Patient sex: F
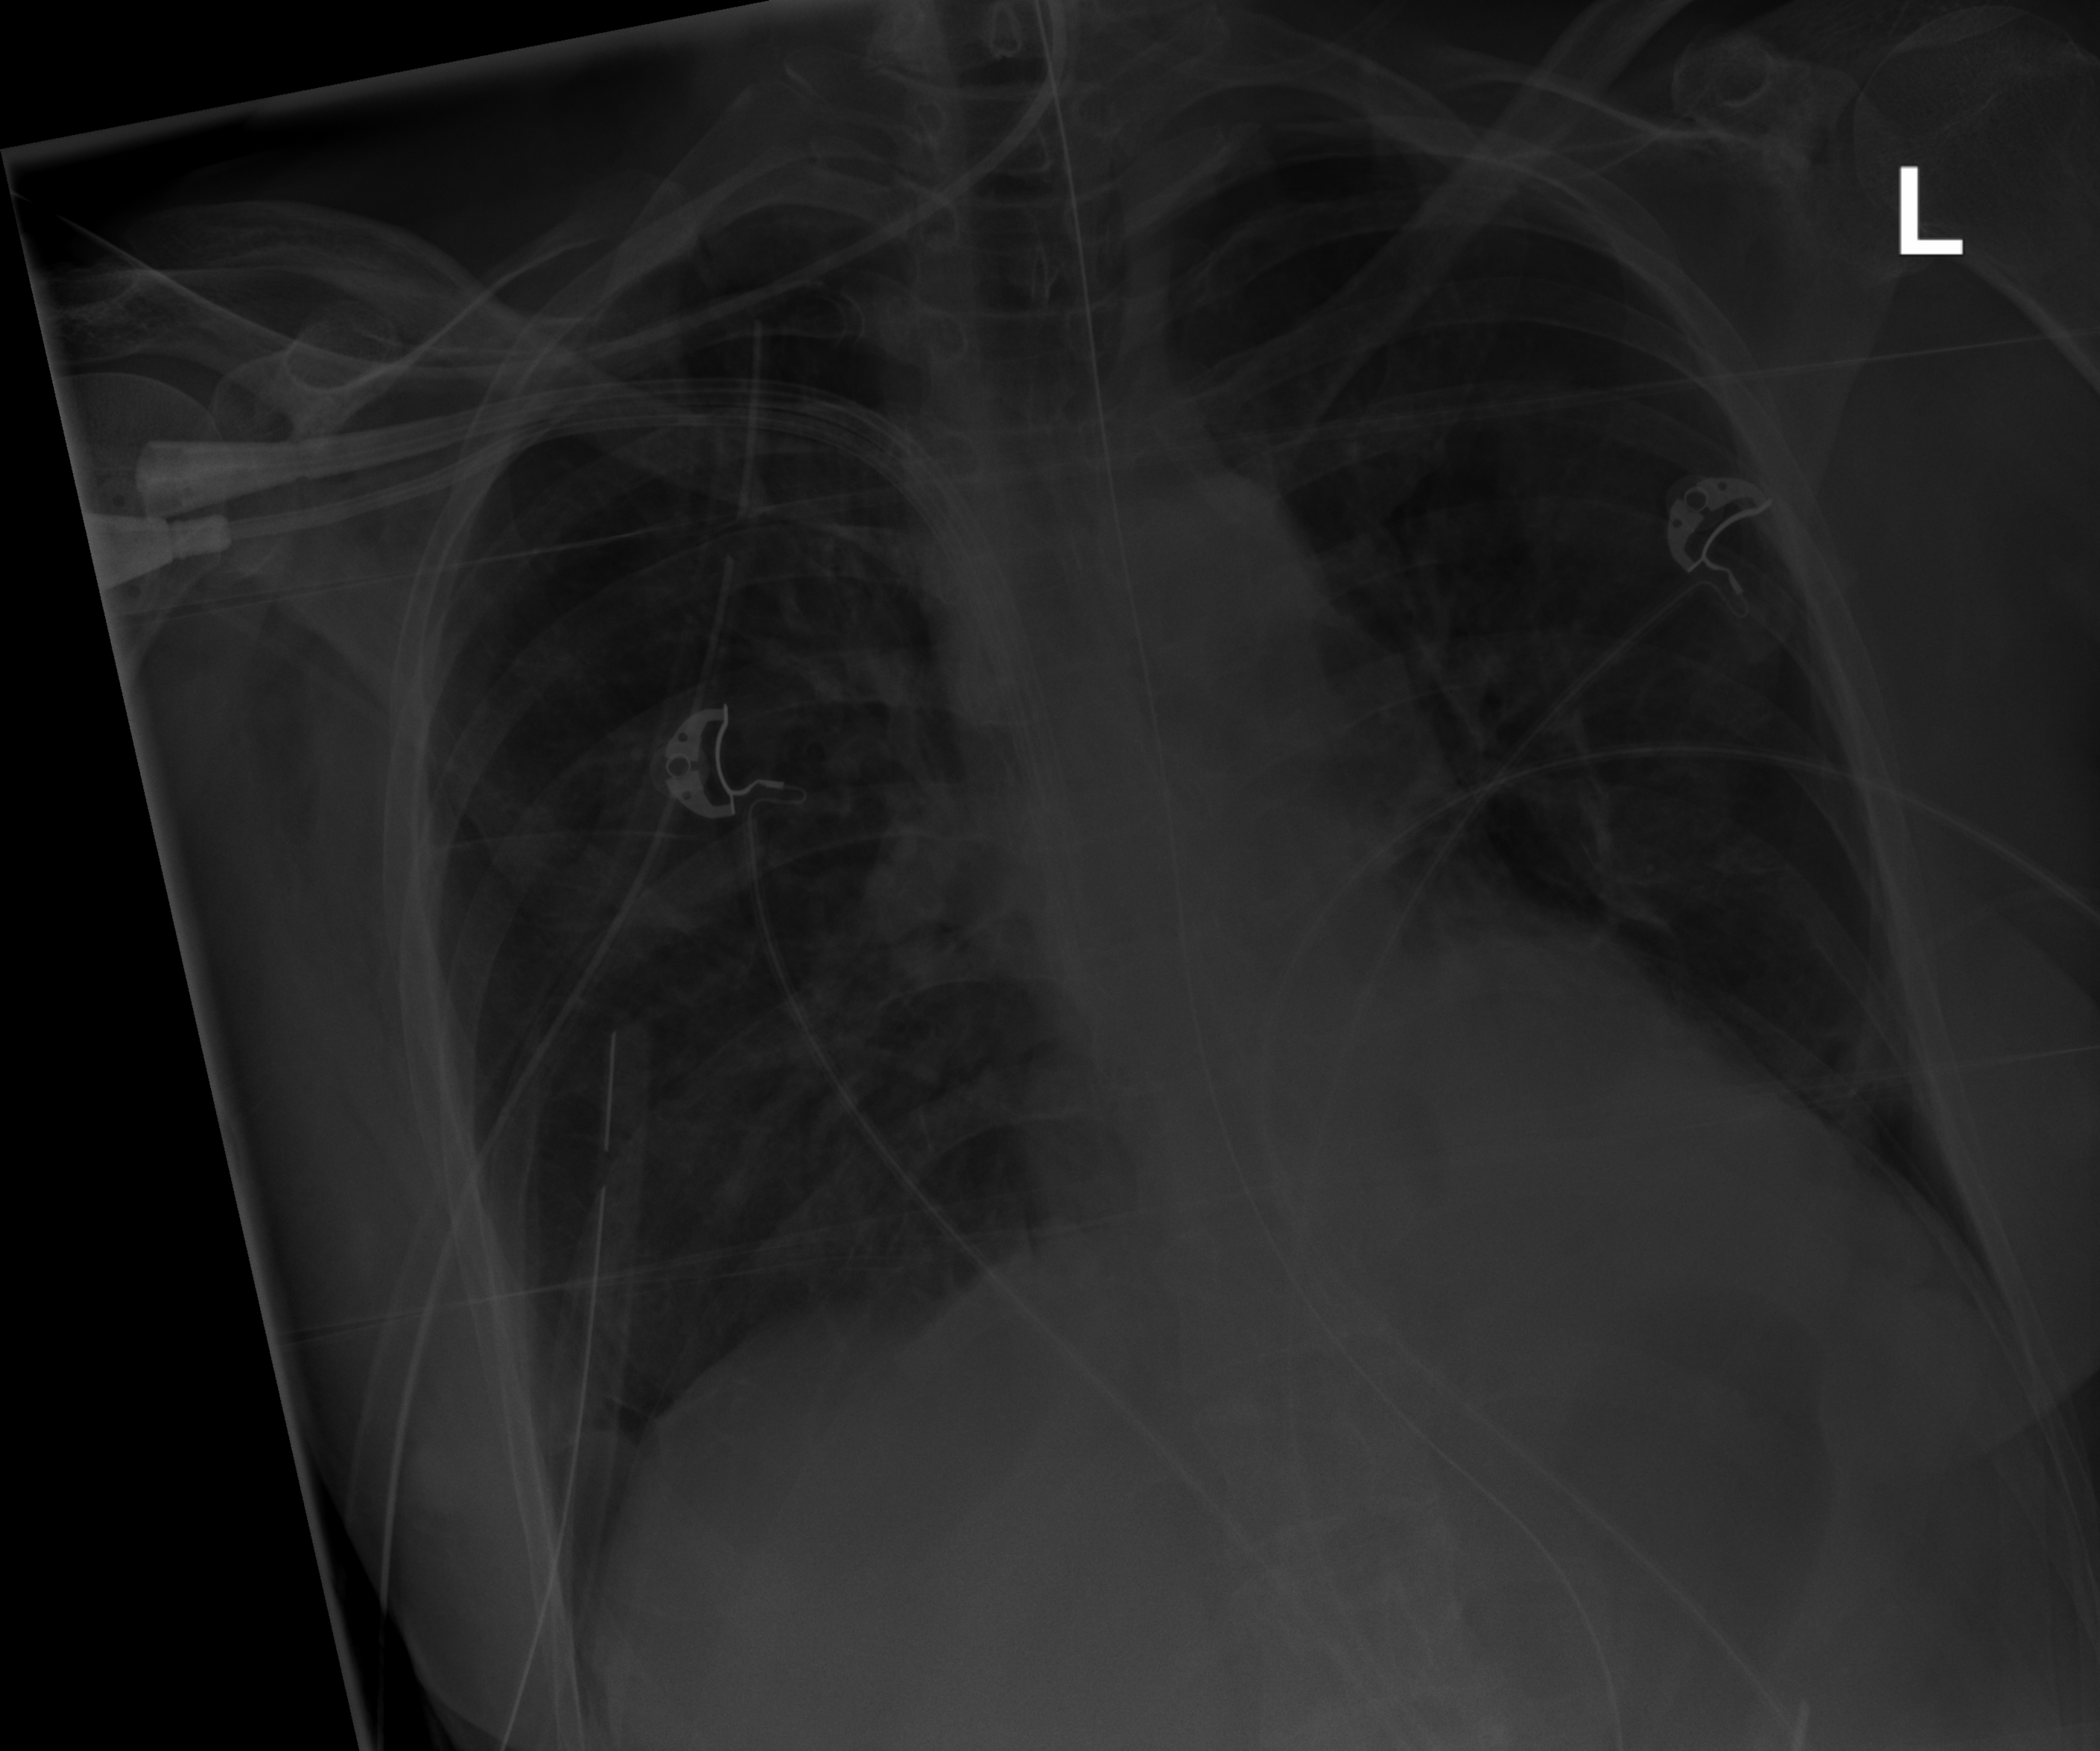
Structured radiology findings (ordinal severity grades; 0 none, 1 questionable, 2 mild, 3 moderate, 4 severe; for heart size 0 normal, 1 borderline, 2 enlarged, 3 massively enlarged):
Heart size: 1
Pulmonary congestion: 0
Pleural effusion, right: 2
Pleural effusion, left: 2
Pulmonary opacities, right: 2
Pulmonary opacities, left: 2
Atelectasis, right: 2
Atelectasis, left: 2